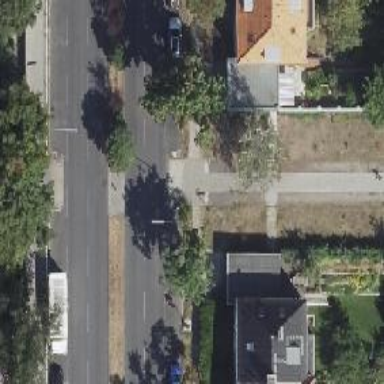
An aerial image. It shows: Unmarked crossing with pedestrian island.